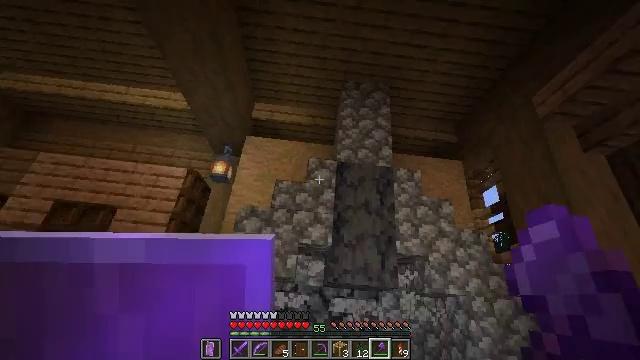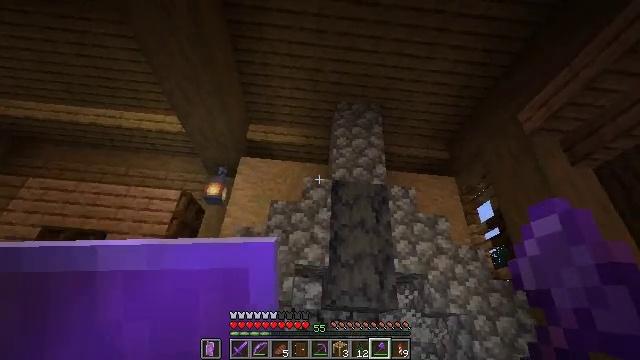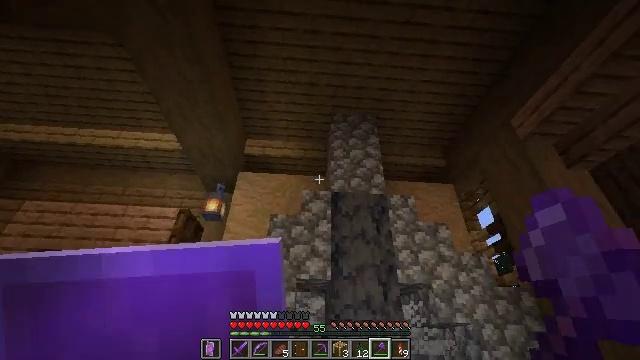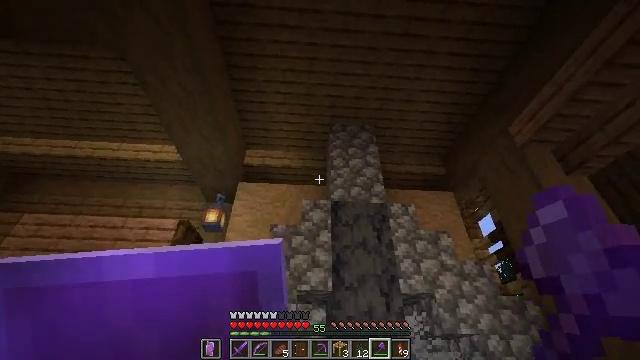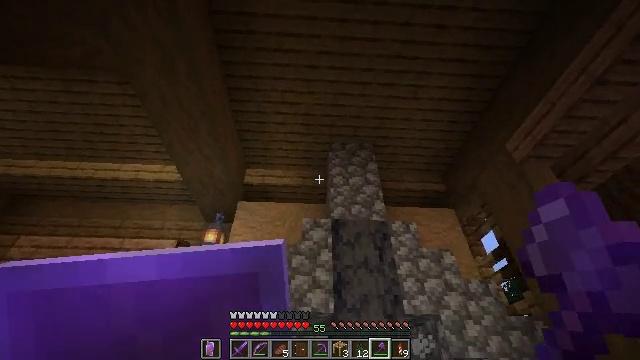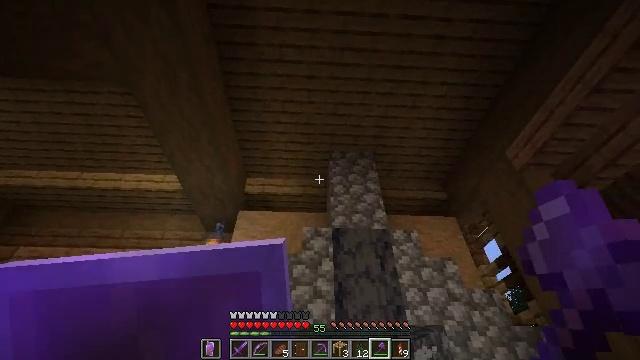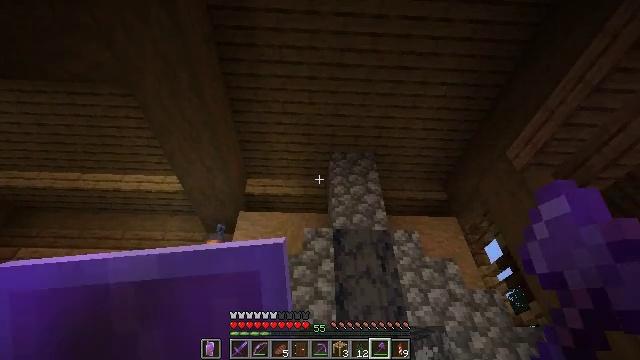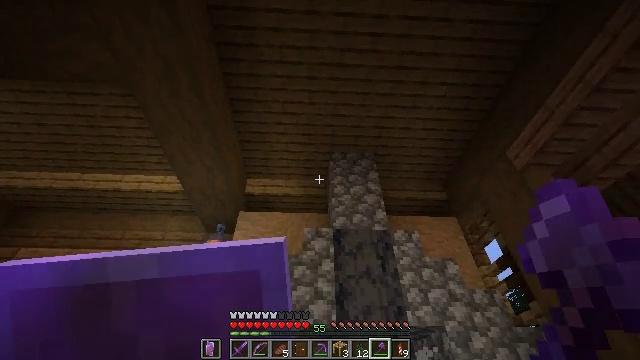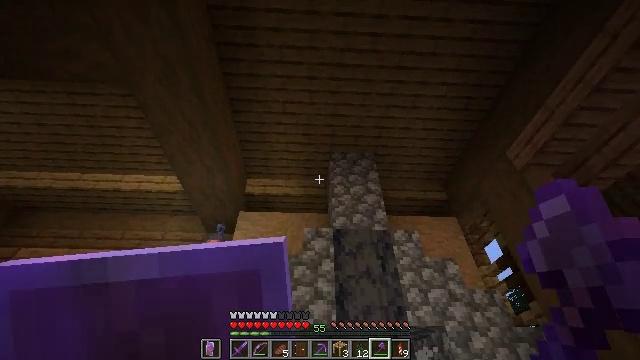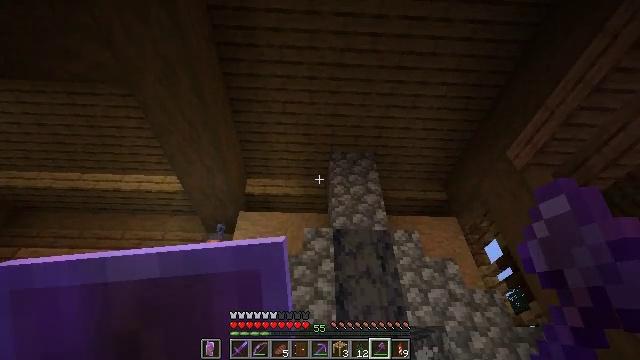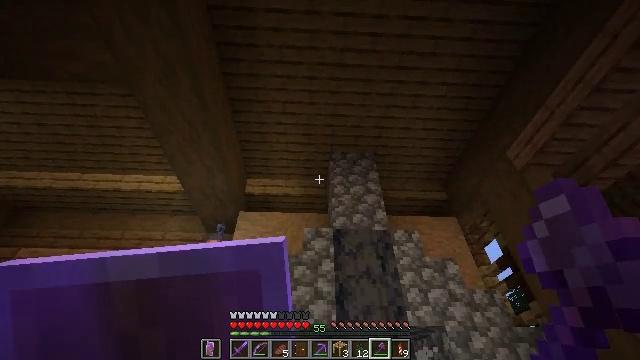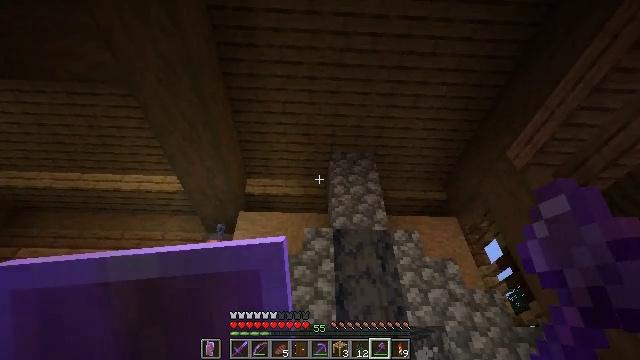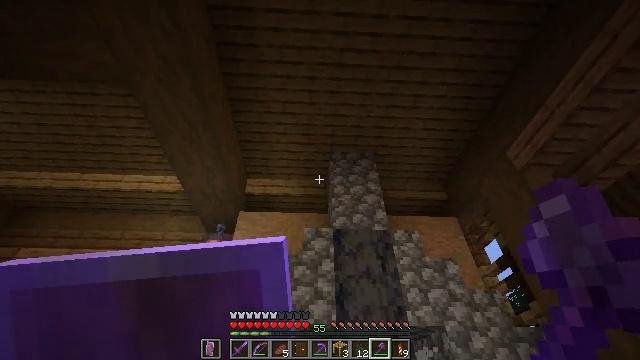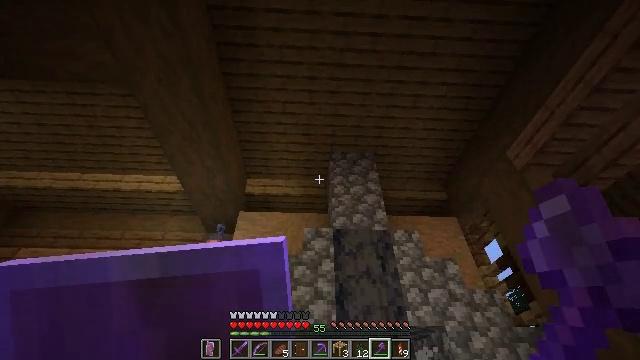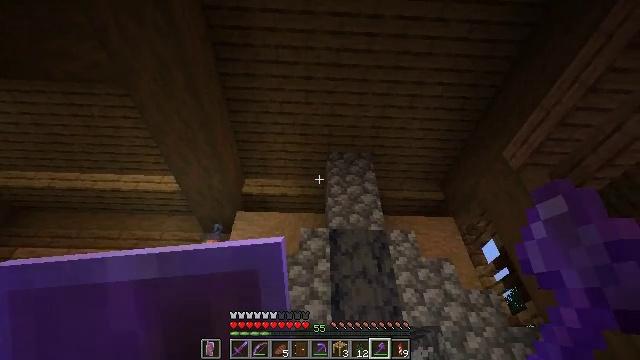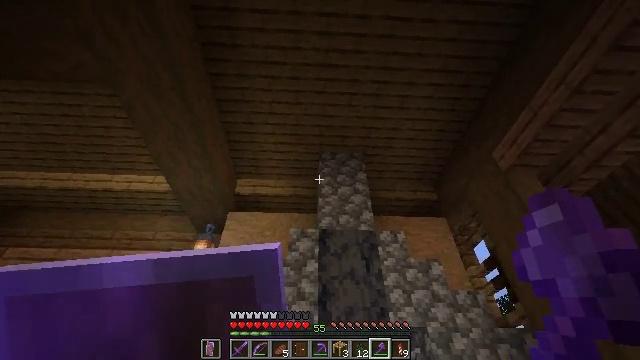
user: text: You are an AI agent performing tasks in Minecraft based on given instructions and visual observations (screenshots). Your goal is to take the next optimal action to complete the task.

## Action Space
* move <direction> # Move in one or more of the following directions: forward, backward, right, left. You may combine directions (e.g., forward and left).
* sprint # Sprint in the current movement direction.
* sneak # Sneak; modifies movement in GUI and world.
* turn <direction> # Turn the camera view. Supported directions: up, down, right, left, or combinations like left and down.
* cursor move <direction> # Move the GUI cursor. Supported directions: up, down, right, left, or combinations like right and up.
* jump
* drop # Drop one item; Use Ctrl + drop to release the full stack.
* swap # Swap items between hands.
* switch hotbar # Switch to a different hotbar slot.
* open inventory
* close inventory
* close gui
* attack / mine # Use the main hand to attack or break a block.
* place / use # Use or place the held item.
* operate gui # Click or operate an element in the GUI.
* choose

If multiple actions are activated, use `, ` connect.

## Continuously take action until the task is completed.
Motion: motion action
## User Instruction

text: Mine the brown shulker box.
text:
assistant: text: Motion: turn up
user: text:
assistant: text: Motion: turn up
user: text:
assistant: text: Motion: turn up
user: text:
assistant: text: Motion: turn up
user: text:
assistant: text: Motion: turn up
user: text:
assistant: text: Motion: no_op
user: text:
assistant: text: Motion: no_op
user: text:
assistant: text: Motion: no_op
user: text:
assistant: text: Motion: no_op
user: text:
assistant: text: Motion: no_op
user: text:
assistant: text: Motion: no_op
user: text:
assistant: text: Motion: no_op
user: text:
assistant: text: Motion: no_op
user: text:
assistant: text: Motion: move right
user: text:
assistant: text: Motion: move right
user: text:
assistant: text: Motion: move right
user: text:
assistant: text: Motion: move right
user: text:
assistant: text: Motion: move right
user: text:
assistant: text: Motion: turn left and up
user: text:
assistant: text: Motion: turn left and up
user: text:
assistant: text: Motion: turn up
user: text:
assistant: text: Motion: no_op
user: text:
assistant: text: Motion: no_op
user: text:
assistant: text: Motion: no_op
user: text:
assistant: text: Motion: no_op
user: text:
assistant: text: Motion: no_op
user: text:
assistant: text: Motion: turn left and up
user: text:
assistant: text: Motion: turn up
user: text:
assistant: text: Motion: no_op
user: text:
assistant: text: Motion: turn up